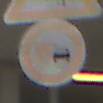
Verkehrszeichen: UeberholverbotKraftfahrzeuge
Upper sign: SeitenwindVonRechts
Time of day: Midday
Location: Roofed (Urban)
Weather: Overcast
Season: NotSpecified
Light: Artificial